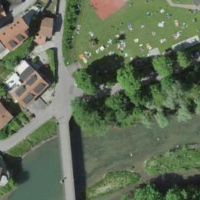
EUNIS habitat code: 15
Species observed at this site:
Castor fiber
Fagus sylvatica
Corylus avellana
Milvus milvus
Trifolium repens